Question: I am using MYSQL workbench to generate an EER diagram, and to the best of my knowledge, one can not control the dimensions of the canvas, only the size in number of pages. This has the result that you get a huge amount of white space around your diagram, making it nearly unusable. Why anyone would design it this way is beyond me. There are a lot of questions which ask how to crop a pdf, but they are either more complicated (ie. crop to a certain dimension, or crop and output to different format and ratio) or they do not preserve the image quality, or they just plain do not work. My question therefore is this:

Note I asked the question here as it pertains to databasing, but apologies if it is in the wrong place.
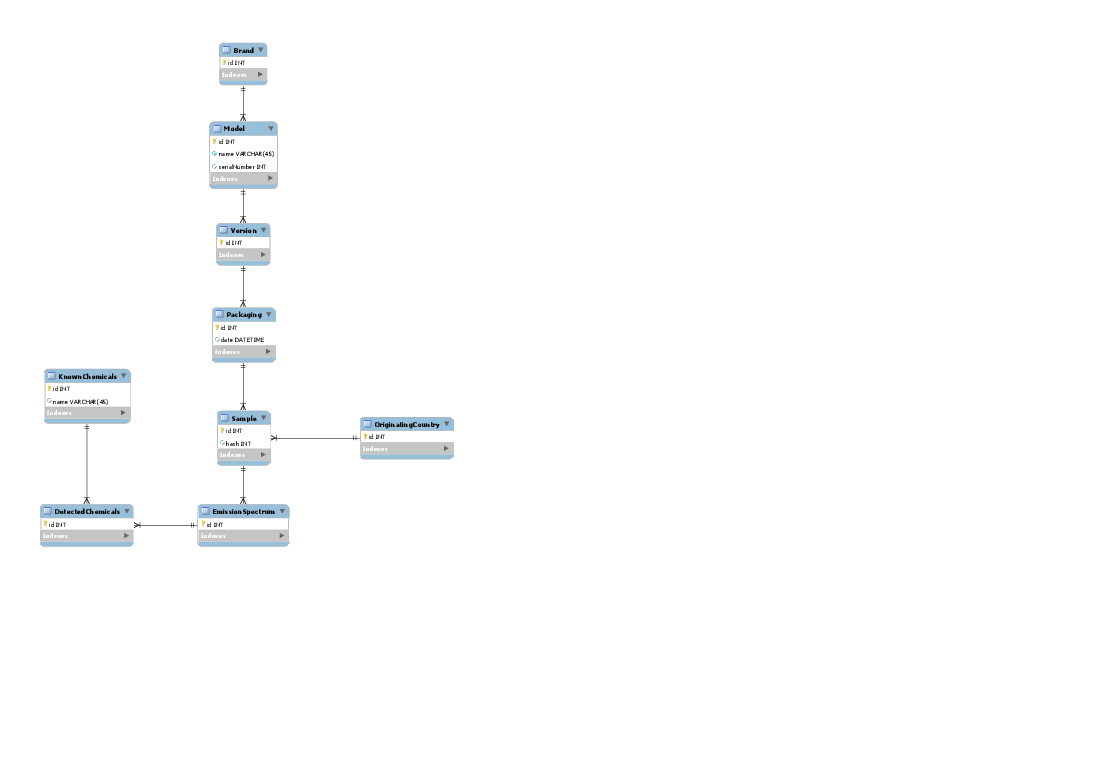
Answer: Looks like what you are after is a way to limit the output of an image export to a relatively small area, so that it fits nicely in another document. Several options are possible:
1) Export as png and simply cut off the unwanted parts. Depending on the further usage this might be good enough.
2) Export as SVG and use any of the SVG editors to limit the image size to the wanted area only. Then convert it to the format you need in your target document.
3) Set a paper size in the model that encompasses the content as close as possible. E.g. the 'statement' paper type is quite small. Then rearrange your objects. Resize them if you need larger ones. By setting a larger font (via Preferences) you should be able to make the entire appearence larger. Then export as PDF.